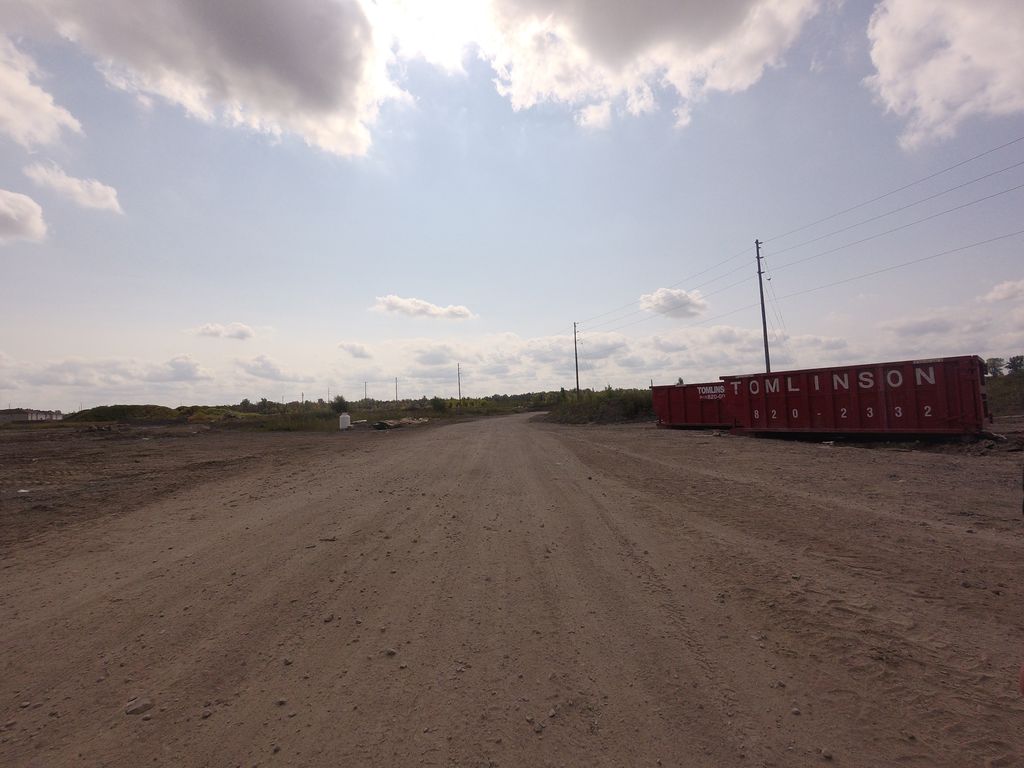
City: ottawa-gatineau